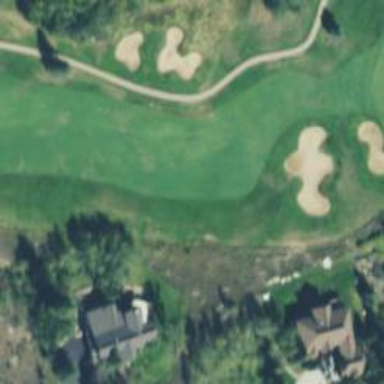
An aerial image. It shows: Golf hole.